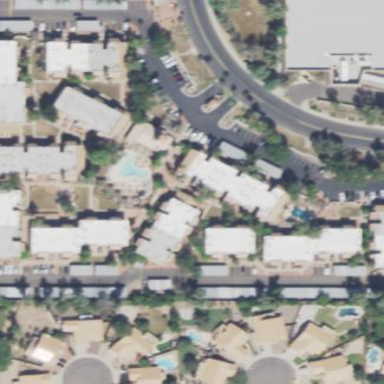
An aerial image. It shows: Residential area with apartments.